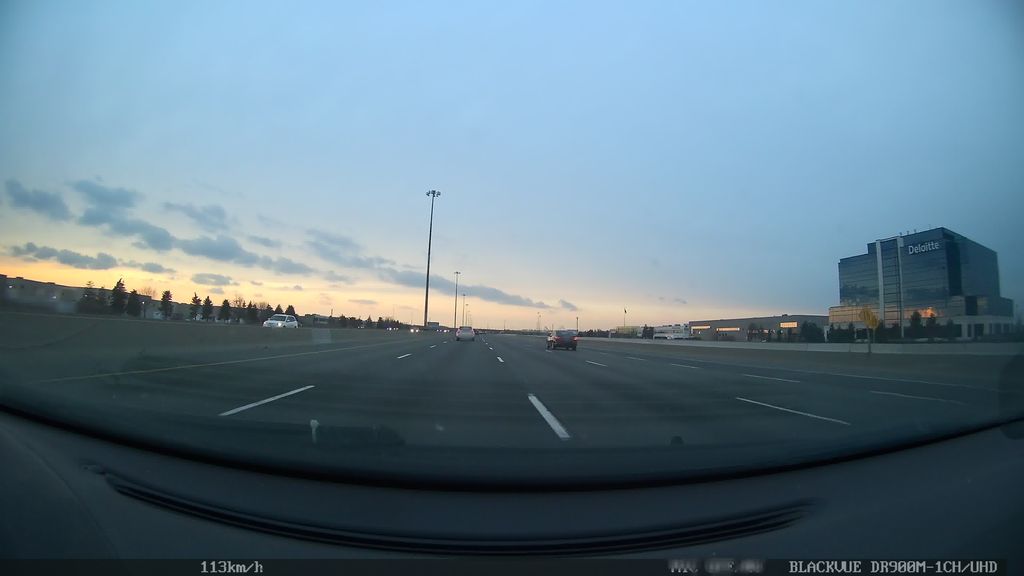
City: toronto